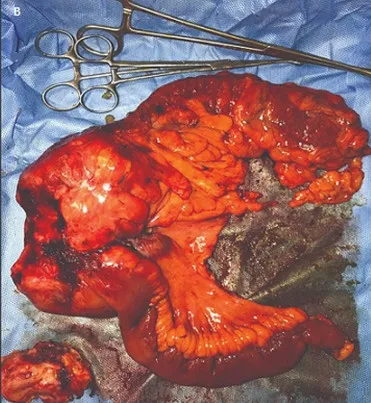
Photo of the resected surgical specimen (right hemicolectomy).
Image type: medical_photograph (other_medical_photograph)